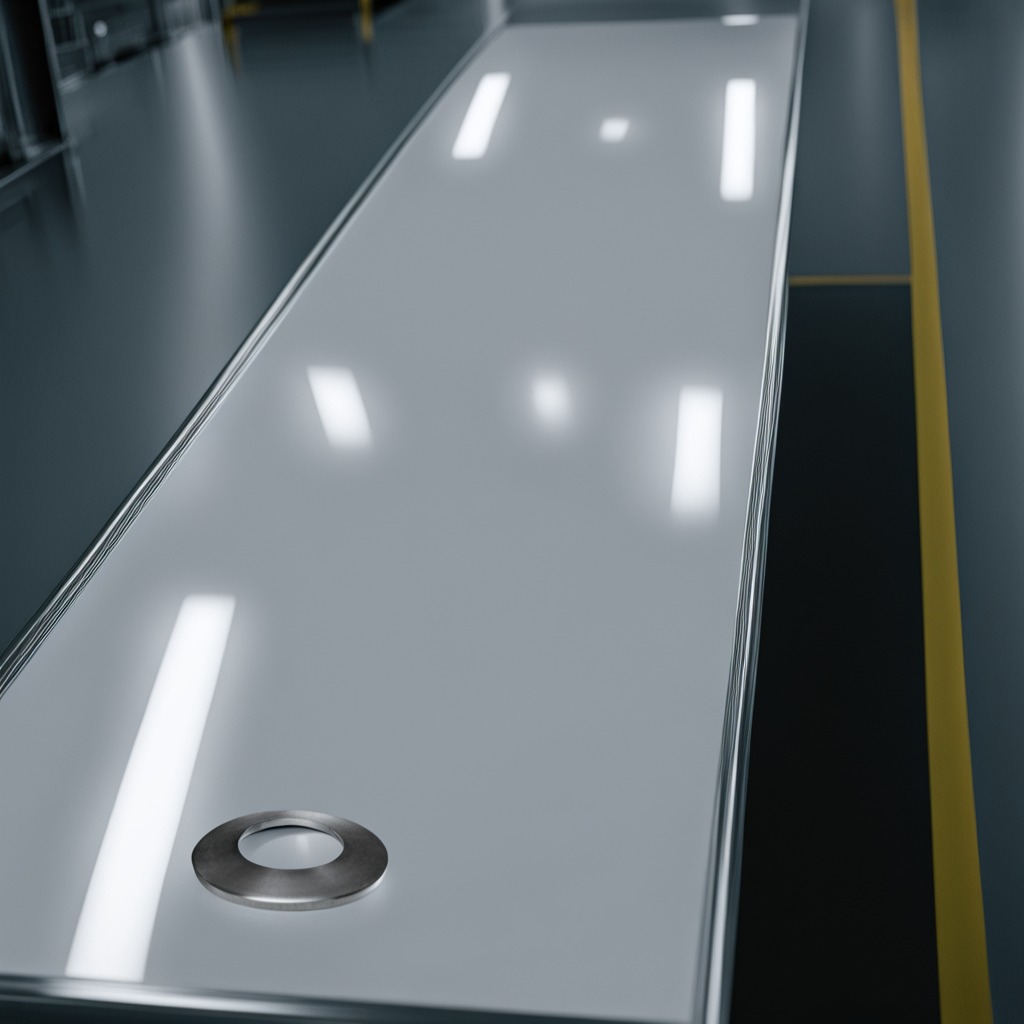
A flat metal washer lies on the table.